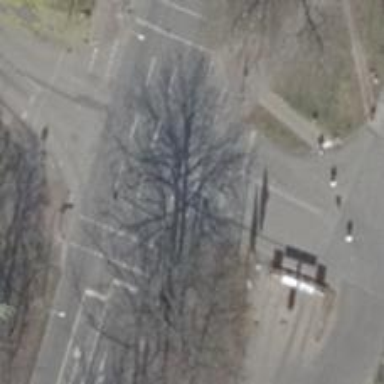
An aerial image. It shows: Road with traffic signals.